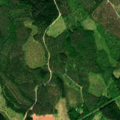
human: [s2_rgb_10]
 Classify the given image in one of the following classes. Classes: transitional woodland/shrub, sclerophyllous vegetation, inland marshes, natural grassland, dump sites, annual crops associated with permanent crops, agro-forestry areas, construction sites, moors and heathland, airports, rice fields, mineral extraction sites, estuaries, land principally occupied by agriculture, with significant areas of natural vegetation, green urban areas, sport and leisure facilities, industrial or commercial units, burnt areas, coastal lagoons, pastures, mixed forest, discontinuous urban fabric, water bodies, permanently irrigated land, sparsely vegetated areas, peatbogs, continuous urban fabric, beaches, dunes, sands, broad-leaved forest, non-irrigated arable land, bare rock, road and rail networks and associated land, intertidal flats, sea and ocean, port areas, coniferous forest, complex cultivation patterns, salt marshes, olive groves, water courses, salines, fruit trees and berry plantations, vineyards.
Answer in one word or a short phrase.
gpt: coniferous forest, mixed forest, transitional woodland/shrub